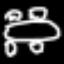
Label: frog